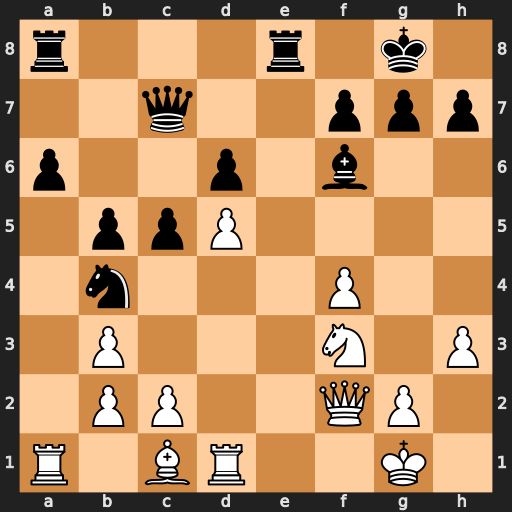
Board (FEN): r3r1k1/2q2ppp/p2p1b2/1ppP4/1n3P2/1P3N1P/1PP2QP1/R1BR2K1
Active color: w
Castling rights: -
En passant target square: -
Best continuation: c3 a5 cxb4